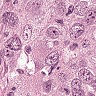
Metastatic tissue present: yes